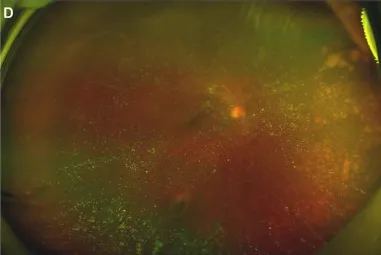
Intraoperative fundus image, cytology and immunohistochemical test of the vitreous after surgery, fundus photographs examinations after induction phase of intravitreal methotrexate injections. (D) The number and size of white-yellow subretinal lesions in the nasal retina of the right eye were reduced.
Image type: ophthalmic_imaging (fundus_photograph)